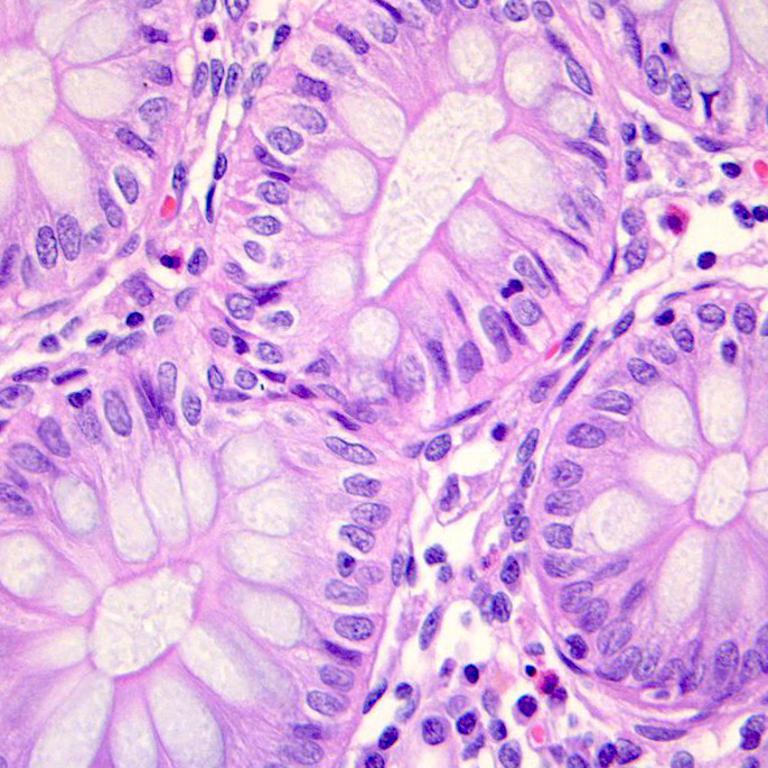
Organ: colon
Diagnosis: benign